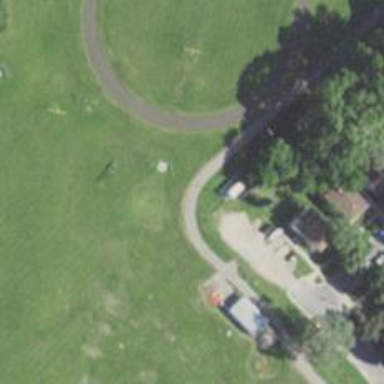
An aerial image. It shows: Cycleway next to footway.